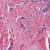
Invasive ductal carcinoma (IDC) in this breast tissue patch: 1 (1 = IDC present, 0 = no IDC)